Question: i have same problem just like this link:
<URL>
in my app there are two model
1. Company
2. Employee
my User model
'''
class User < ActiveRecord::Base
# Include default devise modules. Others available are:
# :confirmable, :lockable, :timeoutable and :omniauthable
devise :database_authenticatable, :registerable,
:recoverable, :rememberable, :trackable, :validatable
belongs_to :usr, :polymorphic => true
end
'''
my Company model
'''
class Company < ActiveRecord::Base
has_many :users, :as => :usr
end
'''
my Employee model
'''
class Employee < ActiveRecord::Base
has_many :users, :as => :usr
end
'''
app/views/devise/registrations/new.html.erb
'''
<h2>Sign up</h2>
<%
# customized code begin
params[:user][:user_type] ||= 'company'
if ["company", "employee"].include? params[:user][:user_type].downcase
child_class_name = params[:user][:user_type].downcase.camelize
user_type = params[:user][:user_type].downcase
else
child_class_name = "Company"
user_type = "company"
end
resource.usr = child_class_name.constantize.new if resource.usr.nil?
# customized code end
%>
<%= form_for(resource, as: resource_name, url: registration_path(resource_name)) do |f| %>
<%= devise_error_messages! %>
<div class="field">
<%= f.label :email %><br />
<%= f.email_field :email, autofocus: true %>
</div>
<div class="field">
<%= f.label :password %>
<% if @validatable %>
<em>(<%= @minimum_password_length %> characters minimum)</em>
<% end %><br />
<%= f.password_field :password, autocomplete: "off" %>
</div>
<div class="field">
<%= f.label :password_confirmation %><br />
<%= f.password_field :password_confirmation, autocomplete: "off" %>
</div>
<% # customized code begin %>
<%= fields_for resource.usr do |rf| %>
<% render :partial => "#{child_class_name.underscore}_fields", :locals => { :f => rf } %>
<% end %>
<%= hidden_field :user, :user_type, :value => user_type %>
<% # customized code end %>
<div class="actions">
<%= f.submit "Sign up" %>
</div>
<% end %>
<%= render "devise/shared/links" %>
'''
my registration create method :
controllers/users/registrations_controller.rb
'''
class Users::RegistrationsController < Devise::RegistrationsController
def create
build_resource
# customized code begin
# crate a new child instance depending on the given user type
child_class = params[:user][:user_type].camelize.constantize
resource.usr = child_class.new(params[child_class.to_s.underscore.to_sym])
# first check if child instance is valid
# cause if so and the parent instance is valid as well
# it's all being saved at once
valid = resource.valid?
valid = resource.usr.valid? && valid
# customized code end
if valid && resource.save # customized code
if resource.active_for_authentication?
set_flash_message :notice, :signed_up if is_navigational_format?
sign_in(resource_name, resource)
respond_with resource, :location => redirect_location(resource_name, resource)
else
set_flash_message :notice, :inactive_signed_up, :reason => inactive_reason(resource) if is_navigational_format?
expire_session_data_after_sign_in!
respond_with resource, :location => after_inactive_sign_up_path_for(resource)
end
else
clean_up_passwords(resource)
respond_with_navigational(resource) { render :new }
end
end
end
'''
my application helper file :
'''
module ApplicationHelper
def my_devise_error_messages!
return "" if resource.errors.empty? && resource.usr.errors.empty?
messages = usr_messages = ""
if !resource.errors.empty?
messages = resource.errors.full_messages.map { |msg| content_tag(:li, msg) }.join
end
if !resource.usr.errors.empty?
usr_messages = resource.usr.errors.full_messages.map { |msg| content_tag(:li, msg) }.join
end
messages = messages + usr_messages
sentence = I18n.t("errors.messages.not_saved",
:count => resource.errors.count + resource.usr.errors.count,
:resource => resource.class.model_name.human.downcase)
html = <<-HTML
<div id="error_explanation">
<h2>#{sentence}</h2>
<ul>#{messages}</ul>
</div>
HTML
html.html_safe
end
end
'''
but i got error something like this when i open any user sign_up page:
'''
localhost:3000/emloyees/sign_up **OR**
localhost:3000/companies/sign_up
'''
error in registration view
ERROR :-

So what am I doing wrong?
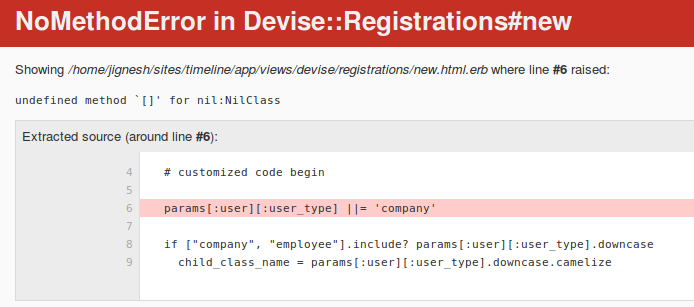
Answer: Your question is really broad but to solve the error you posted, it is erroring undefined method because of the nested hash that doesn't exist. Here's the example:
'''
[1] pry(main)> params = {}
=> {}
[2] pry(main)> params[:user]
=> nil
[3] pry(main)> params[:user][:user_type]
NoMethodError: undefined method '[]' for nil:NilClass
'''
If your code is to expect that params[:user] won't ever exist without a 'user_type' and you want to default that to company, then that would simply be:
'''
[7] pry(main)> params[:user] ||= { user_type: "company" }
=> {:user_type=>"company"}
[8] pry(main)> params
=> {:user=>{:user_type=>"company"}}
'''
Alternativley if you want to just return a string if params<URL> with a default value. Hash#fetch is a safer way to error handle imo.
'''
[5] pry(main)> params.fetch(:user, "company")
=> "company"
'''